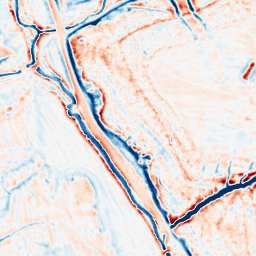
Category: edge_preserving
Decomposition family: bilateral
Decomposition parameters: d: 15
sigma_color: 50
sigma_space: 75
Upsampling method: cubic_mitchell
Upsampling parameters: scale: 2
Upsampling scale: 2